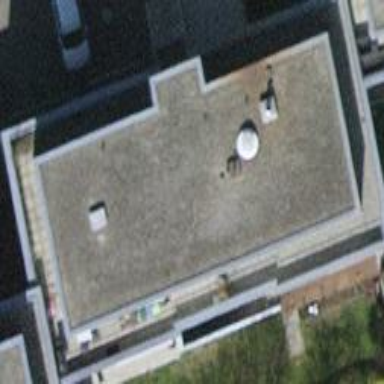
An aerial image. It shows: Modern apartment building with flat roof design.